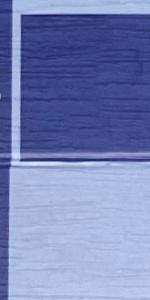
Label: Empty